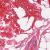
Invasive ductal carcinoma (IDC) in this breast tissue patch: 0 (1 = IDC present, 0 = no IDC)